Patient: sex F, age 68
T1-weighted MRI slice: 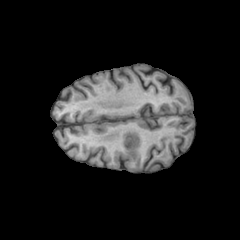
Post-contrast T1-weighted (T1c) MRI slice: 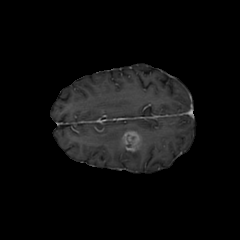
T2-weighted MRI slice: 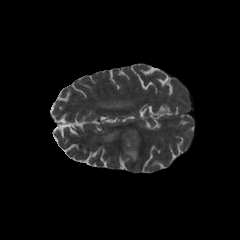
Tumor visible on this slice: yes
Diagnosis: Glioblastoma, IDH-wildtype
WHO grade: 4